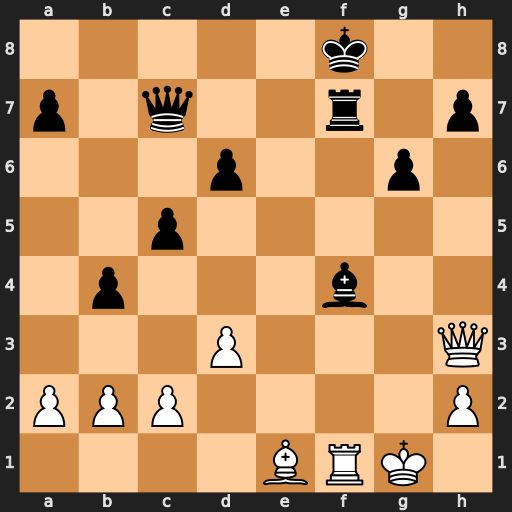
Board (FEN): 5k2/p1q2r1p/3p2p1/2p5/1p3b2/3P3Q/PPP4P/4BRK1
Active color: w
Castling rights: -
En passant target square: -
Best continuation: Rxf4 Rxf4 Qh6+ Ke8 Qxf4